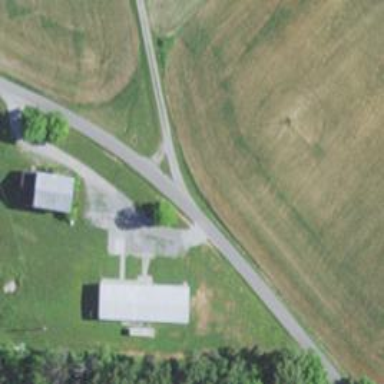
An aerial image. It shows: Driveway.